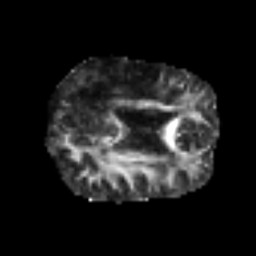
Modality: FA
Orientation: axial
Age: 60
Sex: male
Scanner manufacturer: siemens
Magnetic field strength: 3 T
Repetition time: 6.1 s
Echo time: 0.101 s